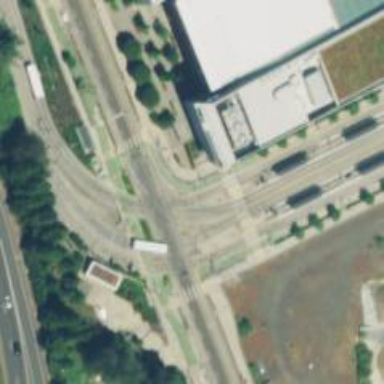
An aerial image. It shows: Tram crossing on the railway.